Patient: sex M, age 30
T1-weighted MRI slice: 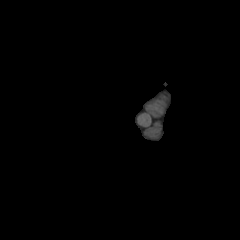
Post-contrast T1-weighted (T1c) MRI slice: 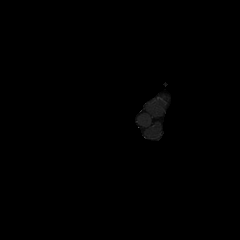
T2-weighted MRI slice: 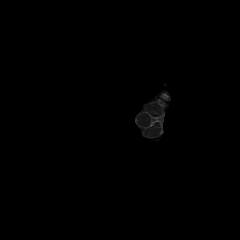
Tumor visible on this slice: no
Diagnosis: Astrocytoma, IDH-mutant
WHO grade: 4